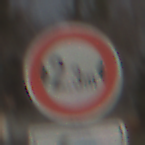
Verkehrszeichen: TatsaechlicheBreite2Komma3
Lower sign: RichtungsangabeDurchPfeile2
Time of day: Midday
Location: Outdoor (Suburban)
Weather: PartlyCloudy
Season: NotSpecified
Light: Natural